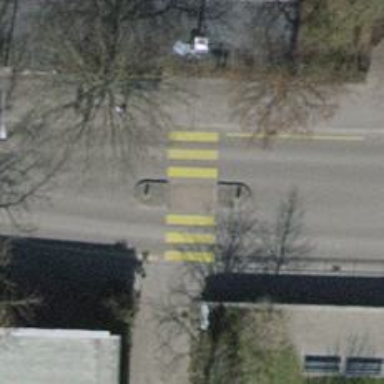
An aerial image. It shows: Marked zebra crossing with pedestrian island.